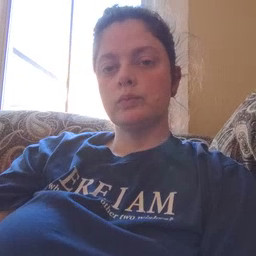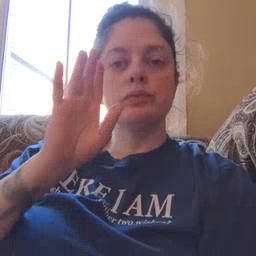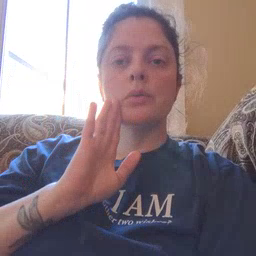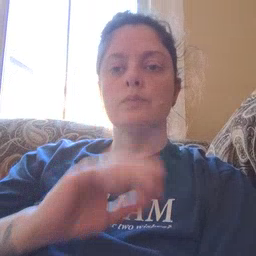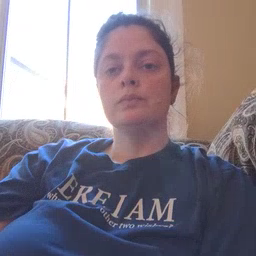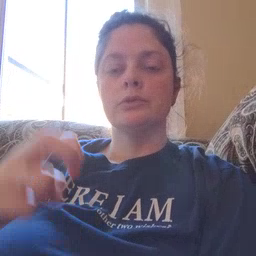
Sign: brown